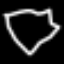
Label: diamond